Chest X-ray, AP view. Patient: 44 years old, sex M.
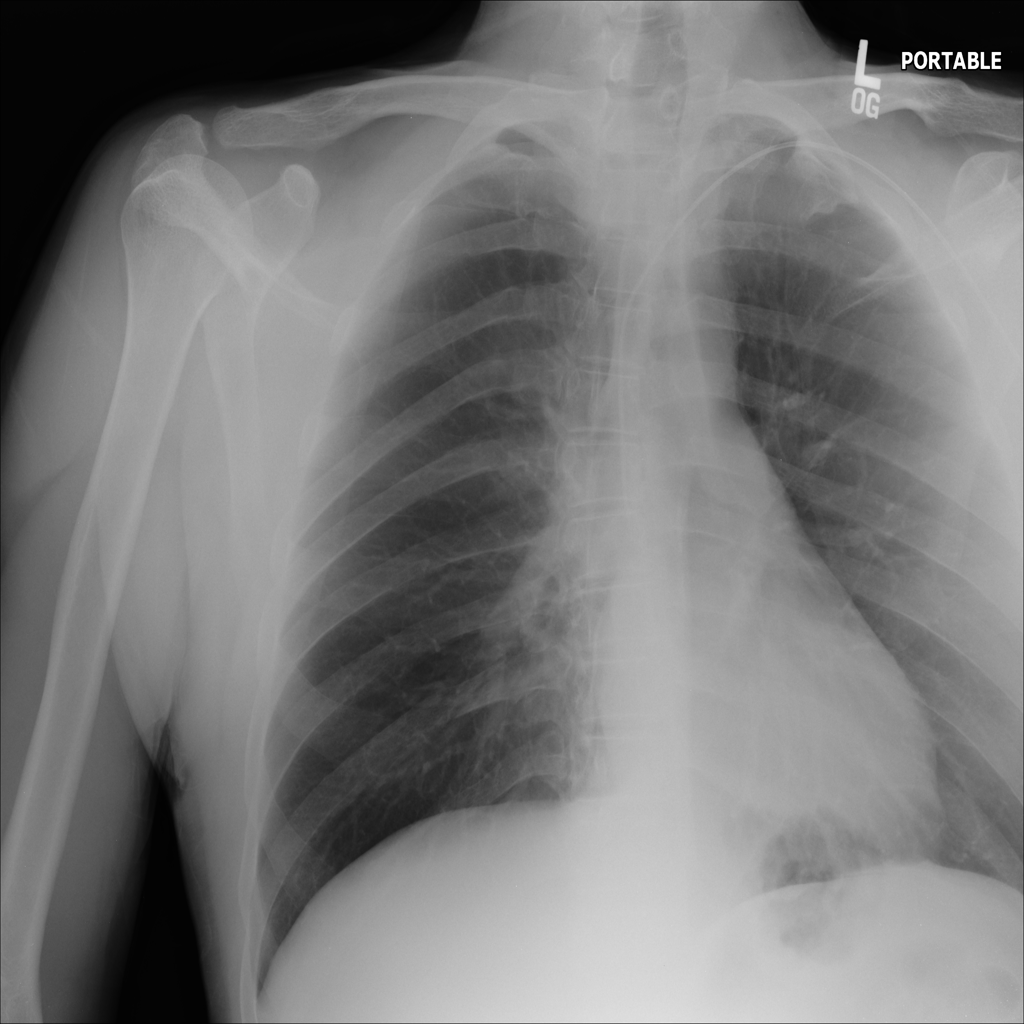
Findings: No Finding